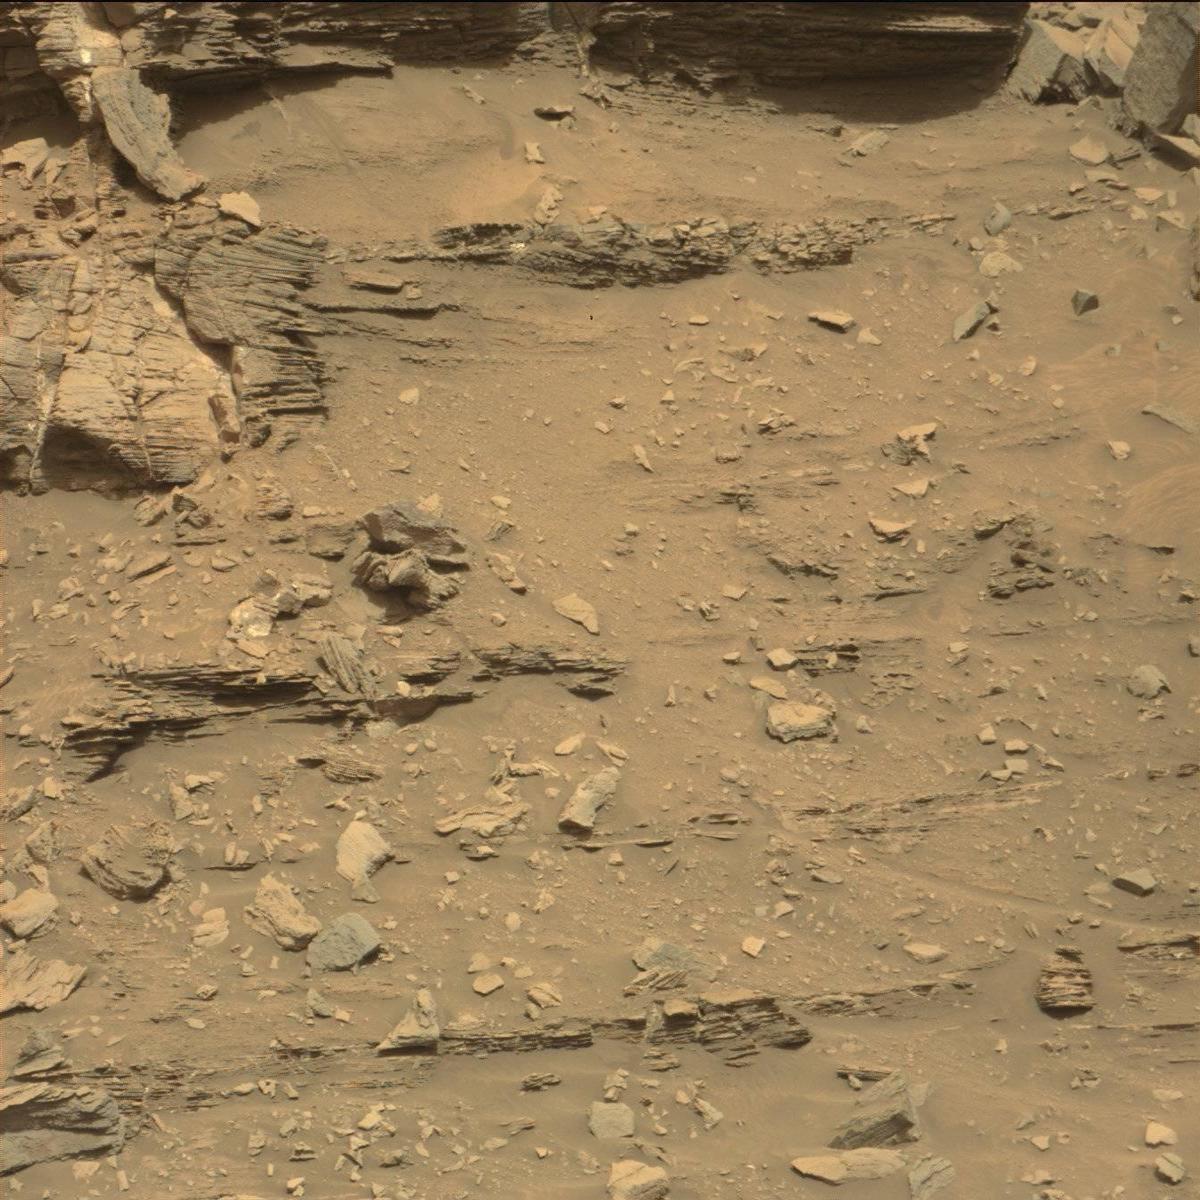
Terrain classes present: Bedrock, Sand / Soil